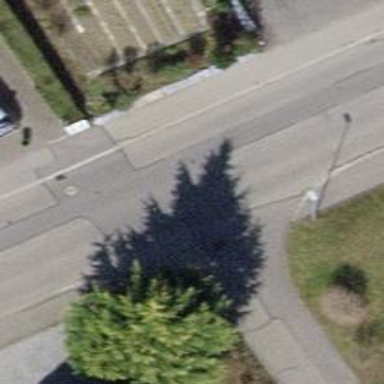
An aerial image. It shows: Residential road with asphalt surface. There are sidewalks on both sides of the road.